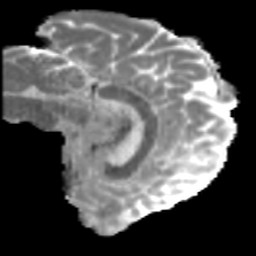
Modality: MD
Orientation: sagittal
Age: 46
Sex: male
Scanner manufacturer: siemens
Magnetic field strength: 3 T
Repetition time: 5 s
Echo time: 0.092 s